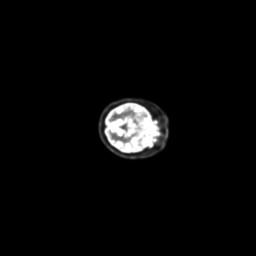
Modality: PET
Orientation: axial
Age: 36
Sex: male
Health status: ill